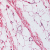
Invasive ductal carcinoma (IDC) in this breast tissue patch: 0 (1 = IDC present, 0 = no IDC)